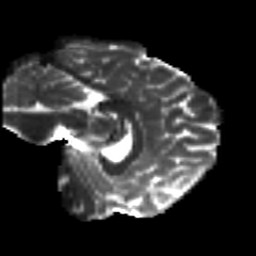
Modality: T2w
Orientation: sagittal
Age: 27
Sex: male
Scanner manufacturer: siemens
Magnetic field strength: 3 T
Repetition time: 8.8 s
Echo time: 0.085 s